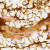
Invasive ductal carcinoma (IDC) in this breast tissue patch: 0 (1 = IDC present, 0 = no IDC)